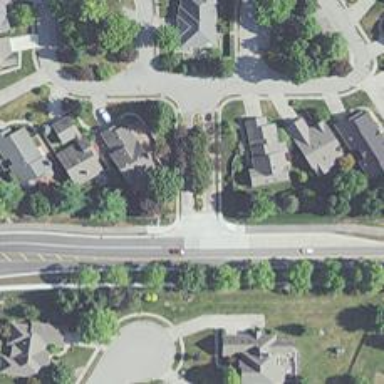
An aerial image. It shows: Residential road with separate asphalt sidewalk.